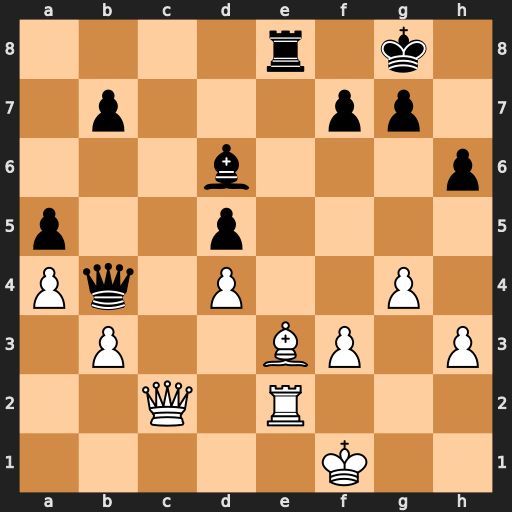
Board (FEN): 4r1k1/1p3pp1/3b3p/p2p4/Pq1P2P1/1P2BP1P/2Q1R3/5K2
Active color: w
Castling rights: -
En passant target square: -
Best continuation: Bd2 Rxe2 Qc8+